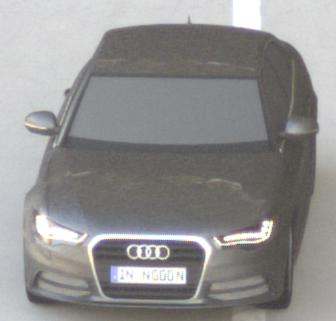
Make: Audi
Model: A6 2.0 TFSI
Detailed model: A6 (C7) Limousine
Model produced from: 2011/10
Model produced until: 2014/09
Doors: 4
Color: gray
Road condition: dry road
Daytime: morning or afternoon
Contrast: medium contrast